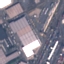
Land use / land cover class: Industrial